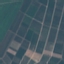
Label: PermanentCrop